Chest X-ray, PA view. Patient: 50 years old, sex M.
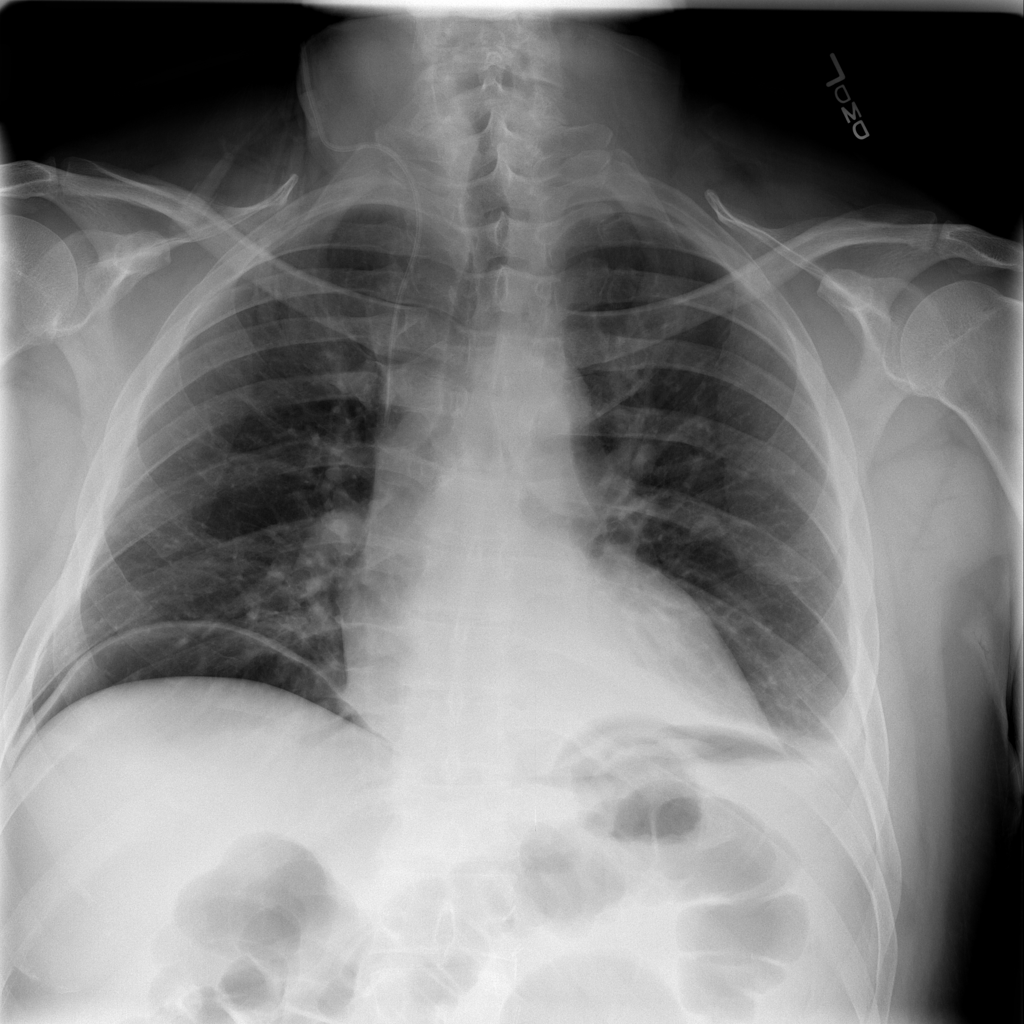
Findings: Atelectasis, Effusion